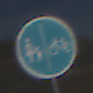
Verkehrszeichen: GetrennterRadUndGehwegRadwegRechts
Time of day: MorningAfternoon
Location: Outdoor (Nature)
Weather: PartlyCloudy
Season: NotSpecified
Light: Natural